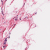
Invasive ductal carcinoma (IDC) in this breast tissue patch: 0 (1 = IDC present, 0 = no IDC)